Field crop: tomato
Growth stage: 1
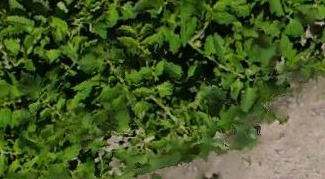
Species: tomato